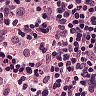
Metastatic tissue present: no